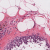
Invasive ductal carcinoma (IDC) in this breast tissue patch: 0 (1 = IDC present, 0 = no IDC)